Field crop: tomato
Growth stage: 2
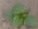
Species: solanum